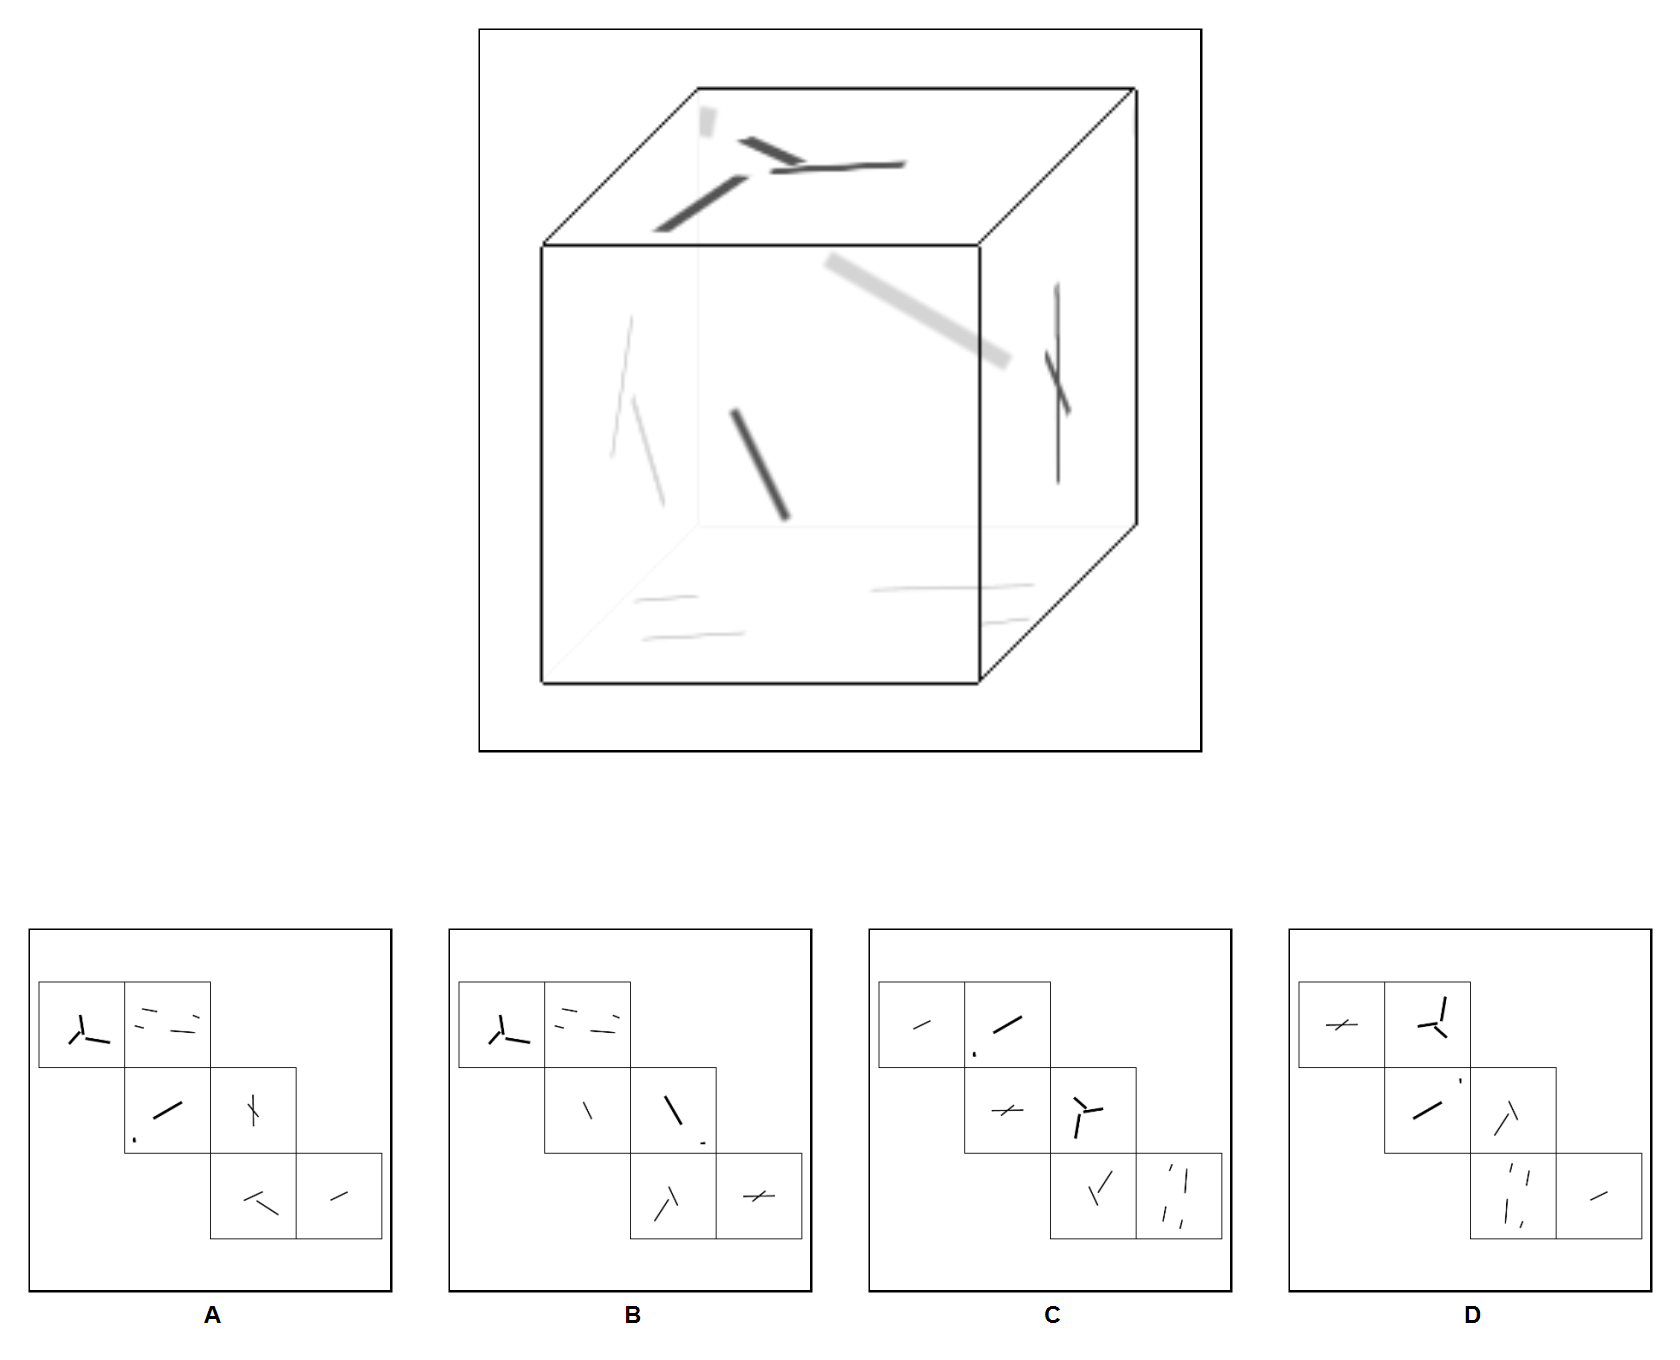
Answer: D